Question:
refer to the error shown in the image above.
This problem is shown when I set 'calendarView.setMinDate'
and I can't solve I am facing this problem when I use the calender
> Background concurrent copying GC freed 98234(2MB) AllocSpace objects,
1(1564KB) LOS objects, 41% free, 34MB/58MB, paused 139us total
366.099ms
'''
public class select_time extends BaseActivity {
@BindView(R.id.calendarView)
CalendarView calendarView;
DatesView datesView;
@Override
protected void onCreate(Bundle savedInstanceState) {
super.onCreate(savedInstanceState);
setContentView(R.layout.select_time);
ButterKnife.bind(this);
in = getIntent().getBooleanExtra("in", true);
datesView = new DatesView(findViewById(R.id.datesView));
datesView.setOnCalenderClick(new DatesView.onClenderClick() {
@Override
public void OnClick(boolean in) {
setWanted(in);
}
});
datesView.refresh(this);
refreshCalendar();
calendarView.setOnDateChangeListener(new CalendarView.OnDateChangeListener() {
@Override
public void onSelectedDayChange(CalendarView view, int year, int month, int day) {
Calendar calendar = Calendar.getInstance();
calendar.set(year, month, day, 0, 0, 0);
SharedPreferences prefs = getSharedPreferences("data", 0);
prefs.edit().putLong((in ? "in" : "out") + "_date", calendar.getTimeInMillis()).apply();
if (in) {
if (calendar.getTimeInMillis() == out_date.getTime() || calendar.getTimeInMillis() >= out_date.getTime()) {
calendar.add(Calendar.DATE, 1);
prefs.edit().putLong("out_date", calendar.getTimeInMillis()).apply();
}
} else {
if (calendar.getTimeInMillis() == out_date.getTime() || calendar.getTimeInMillis() <= out_date.getTime()) {
calendar.add(Calendar.DATE, -1);
prefs.edit().putLong("in_date", calendar.getTimeInMillis()).apply();
}
}
datesView.refresh(select_time.this);
}
});
}
Date in_date,out_date;
public void refreshCalendar(){
SharedPreferences prefs = getSharedPreferences("data", 0);
in_date = new Date(prefs.getLong("in_date", 0));
out_date = new Date(prefs.getLong("out_date", 0));
calendarView.setMinDate(System.currentTimeMillis() - 1000);
calendarView.setDate(in ? in_date.getTime() : out_date.getTime());
setWanted(in);
}
boolean in;
public void setWanted(boolean in) {
this.in = in;
datesView.check_in.setBackgroundColor(getResources().getColor(in ? R.color.gray : R.color.white));
datesView.check_out.setBackgroundColor(getResources().getColor(!in ? R.color.gray : R.color.white));
refreshCalendar();
}
public void clickDone(View view) {
finish();
}
}
'''
Can anyone help me with using Calender?
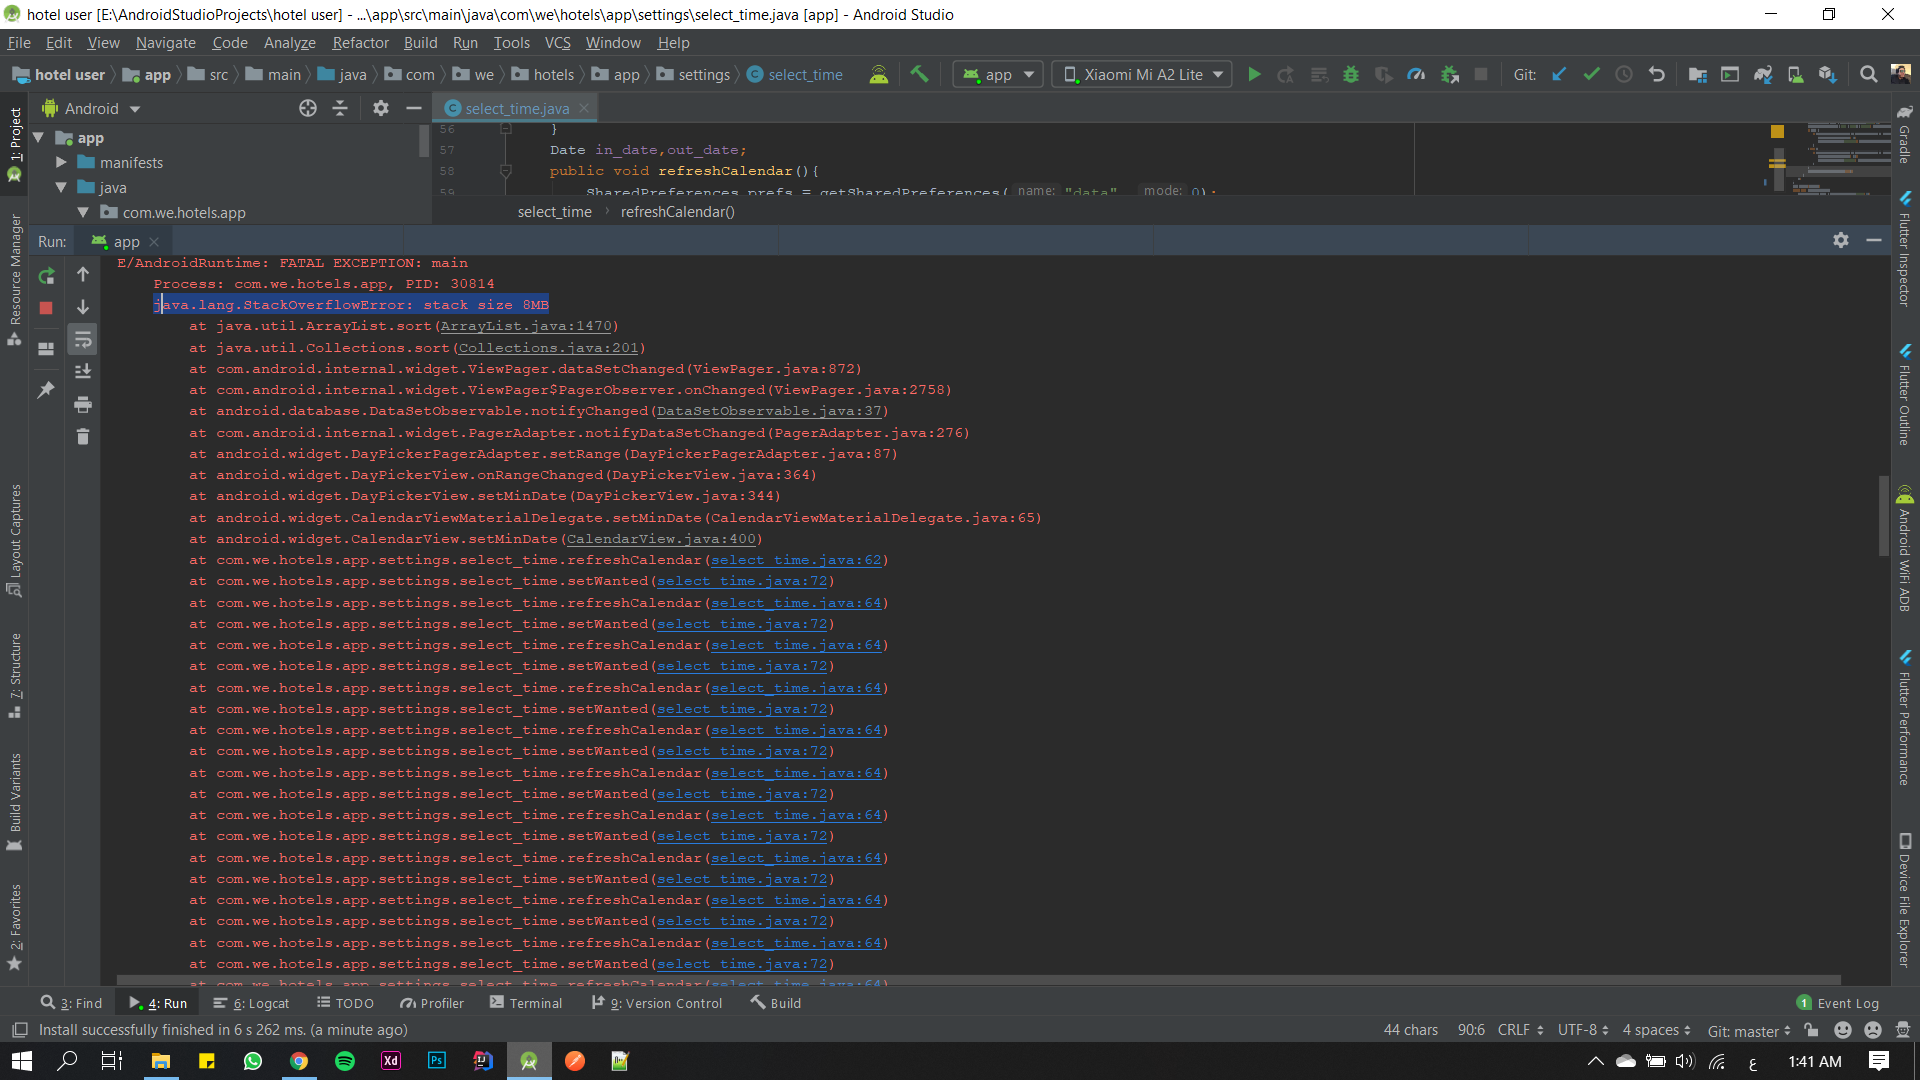
Answer: You are calling 'setWanted(in);' from 'refreshCalendar()' and also calling 'refreshCalendar();' from 'setWanted(boolean in)'. This creates an infinite call loop, which eventually exhausts the stack. You need to remove one of those two calls.